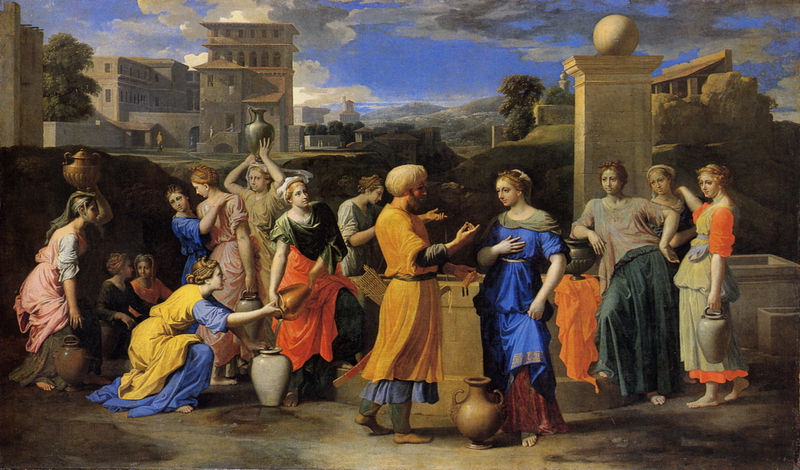
Titel: Éliézer et Rébecca
Künstler: Nicolas Poussin
Standort: Paris
Institution: Musée du Louvre
Schlagwörter: baum, berg, blau, felsen, gemälde, gruppe, hand, himmel, kopf, mann, schatten, wasser, weiß, wolken, bäume, frauen, gelb, grün, landschaft, menschen, ocker, stadt, braun, bunt, busen, discussion, femmes, fenster, frau, geste, grau, hell, hintergrund, kleid, kleider, licht, männer, orange, pfeiler, reden, schwarz, szene, säule, vordergrund, gebäude, gras, gürtel, haus, rot, tuch, beige, gespräch, bibel, falten, historie, kleidung, samt, stehen, tragen, horizont, häuser, hügel, figur, tücher, gewänder, paar, renaissance, rosa, brunnen, amphore, amphoren, bassin, henkel, krug, ton, vase, spanien, farbig, magd, fassade, italien, unterhaltung, beobachten, röcke, farben, dorf, mauer, farbe, markt, lehnen, weiblich, detail, homme, jaune, vert, vasen, cruche, antike, burg, orient, palast, geld, ideal, knien, kugel, treffen, arkaden, rom, flecken, gemäuer, karaffe, leben, maison, krüge, jesus, mauern, lässig, kniend, zentral, begegnung, rouge, historismus, reichtum, poussin, tempel, macht, femme, eimer, gefäße, turban, gebüde, classicisme, romantisme, arbre, ciel, paysage, peinture, behälter, horizon, main, robe, amour, azur, farbigkeit, tuche, eau, wasserstelle, antique, ville, bleu, figures, zuhören, campagne, säulke, distanz, architecture, wasserflecken, lau, nuage, nuages, couleur, arbres, jude, spätrenaissance, bleue, genre, wasserholen, couleurs, antiquité, campagna, türke, rauen, attente, histoire, orientalisme, aufforderung, erzählen, fontaine, wolekn, rencontre, nicolas poussin, ahasver, am brunen, barfüssigkeit, bezugnahme, beüge, brunnenszene, ester, farbaufnahme, florentinisch, gespräch berge, gewandung, zurückhaltung, zögern, wasserträger, mains, marche, personnages, scene, habitation, marchand, vetements, lacroix, romance, falaise, accoudé, umenschen, bâtiments, vases, pilier, puit, courtisane, richesse, arrière-plan, passion, sultan, pillier, sphère, demande, pied nu, tunique bleue, puiser, harem, esthétique, amphores, potihce, potiche